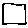
Label: square